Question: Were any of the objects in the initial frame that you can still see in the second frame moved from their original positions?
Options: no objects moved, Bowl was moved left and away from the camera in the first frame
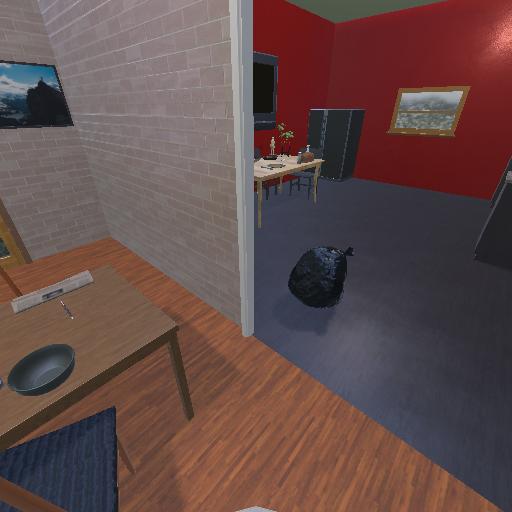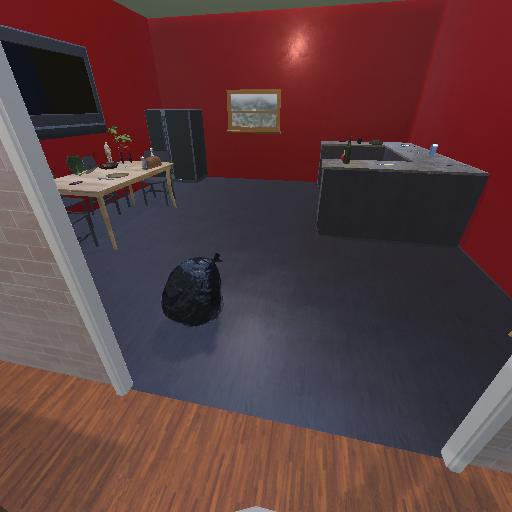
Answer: no objects moved